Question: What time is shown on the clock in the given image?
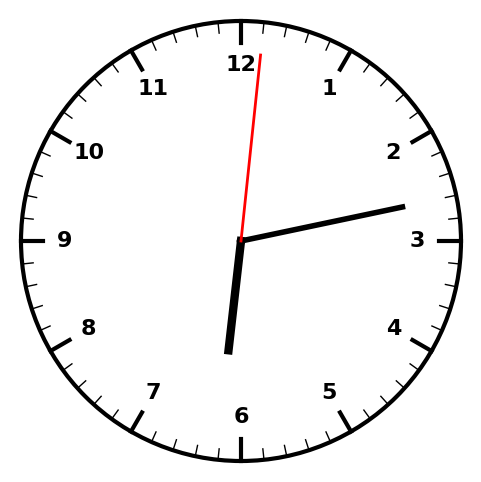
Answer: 06:13:01